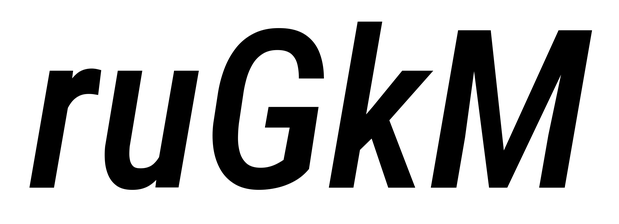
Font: Roboto-Italic_Condensed_Medium_Italic